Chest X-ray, PA view. Patient: 83 years old, sex M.
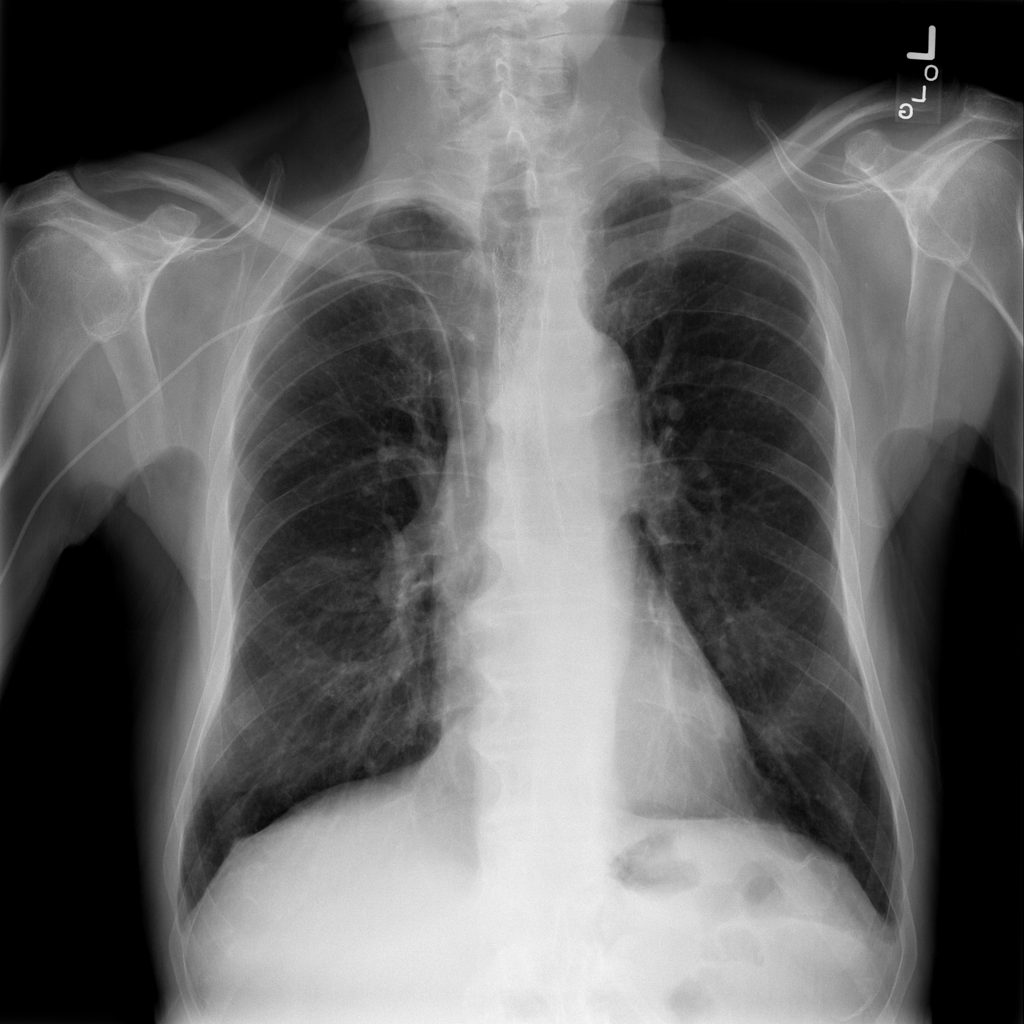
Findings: Emphysema